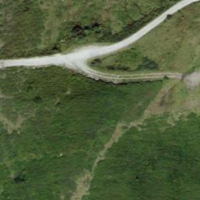
EUNIS habitat code: 31
Species observed at this site:
Rhododendron ferrugineum